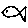
Label: fish